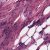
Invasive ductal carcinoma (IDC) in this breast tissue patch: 0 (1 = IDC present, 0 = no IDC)